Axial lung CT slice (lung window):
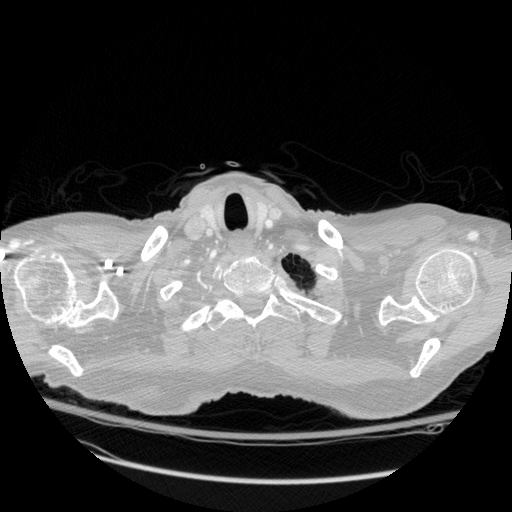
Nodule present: no